Question: ********** UPDATE WITH SCREEN SHOT ****************
The first fix apply did correct an occurrence of this issue, when deleting listitem and trying to save a different object.
But when I have 2 lists with the same basetype like in this sample AvailableSolidRoutes & AvailableLiquidRoutes with AvailableRoute as the base type.
GetEntityGraph fails when I delete the last AvailableSolidRoute and AvailableLiquidRoutes are empty. I know this struture works because if I call getEntityType and getChanges passing these types in.. the save persists to the db.
So this error only happens when deleting the last item from either list type when the other list type is empty.
Here is a screen shot

Steps to reproduce:
1)Delete an AvailableSolidRoute
2)Call datacontext.saveChanges()
3)Add AvailableLiquidRoute
4)Call datacontext.saveChanges()
The getEntityGraph method fails when trying to save a different entity after successfully saving a deleted entity because it still detects the deleted entity marked as detached.
I am under the impression that an entity marked as detached is not visible to the manager
This is my dataContext save code (client side)
'''
function buildEntityGraphPath(entity) {
var graphPath;
var drugOptionIdx = entity.drugOptions.length;
while (drugOptionIdx--) {
var drugOption = entity.drugOptions[drugOptionIdx];
drugOption.availableRoute
if (drugOption.availableRoutes.length > 0) {
graphPath = 'drugOptions.availableRoutes';
}
if (drugOption.availableDrugForms.length > 0) {
graphPath += ', drugOptions.availableDrugForms';
}
if (drugOption.availableUnits.length > 0) {
graphPath += ', drugOptions.availableUnits';
}
}
return graphPath;
}
function saveDictionaryChanges(entity) {
var entityChanges = [];
var graphPaths = buildEntityGraphPath(entity);
var graph = manager.getEntityGraph(entity, graphPaths);//'drugOptions.availableRoutes, drugOptions.availableDrugForms');
// Filter for changes only
graph = graph.filter(function (entity) {
return entity.entityAspect.entityState !== breeze.EntityState.Unchanged;
});
return manager.saveChanges(graph)
.then(saveSucceeded, saveFailed);
function saveSucceeded(result) {
//TODO: Commented out because WIP is on the back burner
//zStorage.save();
logSuccess('Saved Data', result, true);
}
function saveFailed(error) {
var msg = config.appErrorPrefix + 'Save failed: ' +
breeze.saveErrorMessageService.getErrorMessage(error);
error.message = msg;
logError(msg, error);
throw error;
}
'''
These are the server side objects
'''
public class AvailableRoute {
public int Id { get; set; }
public int DrugOptionId { get; set; }
public int RouteId { get; set; }
public virtual Route Route { get; set; }
}
public class AvailableSolidRoute : AvailableRoute {
public AvailableSolidRoute( ) { }
}
public class AvailableLiquidRoute : AvailableRoute {
public AvailableLiquidRoute( ) { }
}
'''
Same here we will end up with 5 or 6 different types but for now just these 2 until I get it working. Each type has properties that are specific to the type.
'''
public class DrugOption {
public int Id { get; set; }
public int DrugId { get; set; }
public List<AvailableRoute> AvailableRoutes{ get; set; }
public string SpecialInstructions { get; set; }
}
public class SolidOption : DrugOption {
public SolidOption( ) { }
}
public class LiquidOption : DrugOption {
public LiquidOption( ) { }
}
'''
This is the parent object that contains a list of polymorphic drug options.
'''
public class Drug {
public int Id { get; set; }
public string Name { get; set; }
public string TextLine1{ get; set; }
public string TextLine2 { get; set; }
public string TextLine3 { get; set; }
public string TextLine4 { get; set; }
public int? DisplayOrder { get; set; }
public List <DrugOption> DrugOptions { get; set; }
public Drug( ) { }
}
'''
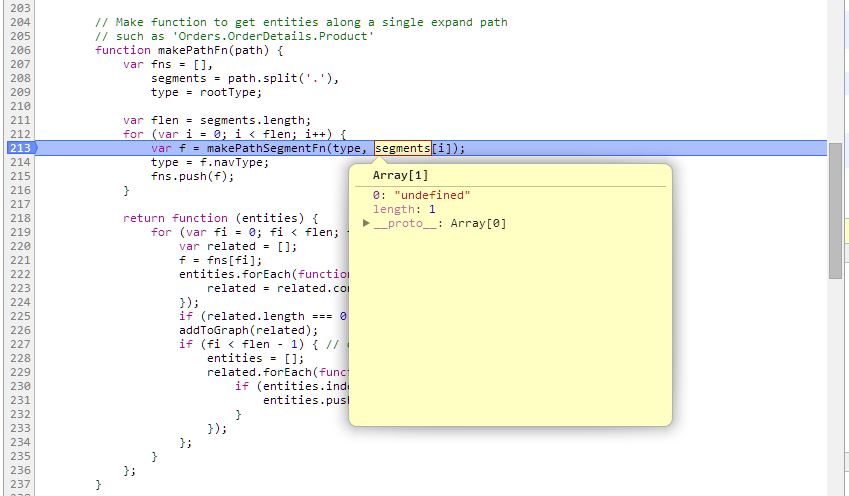
Answer: I think you ran into a 'getEntityGraph' bug ... that I just fixed. If I am right about the issue you are reporting, that function stumbled (deep inside) upon a null reference rather than on a detached entity.
See my <URL>.
The corrected version will appear in the next official release. You can <URL> right now.